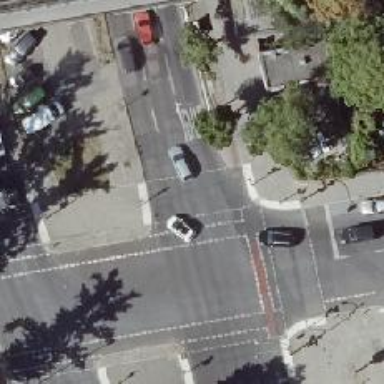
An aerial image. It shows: Road crossing with traffic signals.